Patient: sex F, age 67
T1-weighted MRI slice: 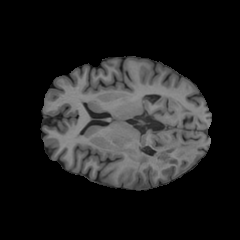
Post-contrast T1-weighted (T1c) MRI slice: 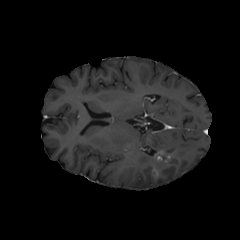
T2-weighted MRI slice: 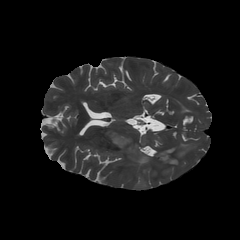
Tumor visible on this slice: yes
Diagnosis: Glioblastoma, IDH-wildtype
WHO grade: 4